Field crop: maize
Growth stage: 2
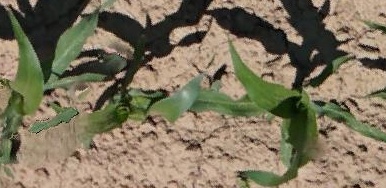
Species: maize